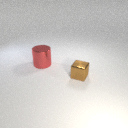
large red metal cylinder to the left of small brown metal cube